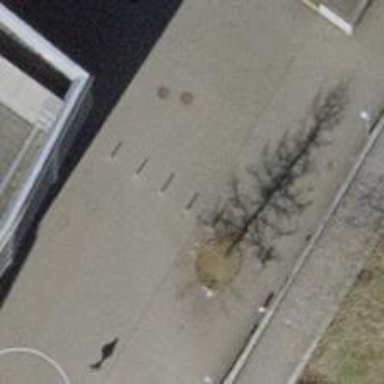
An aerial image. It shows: Bollard barrier.